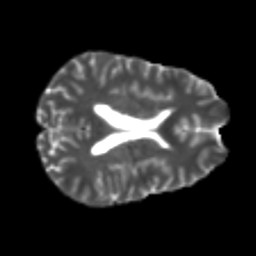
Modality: T2w
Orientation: axial
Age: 26
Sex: male
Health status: healthy
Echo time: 0.074 s